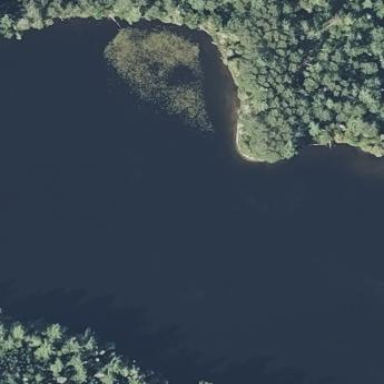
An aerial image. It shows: Peaceful pond surrounded by nature.